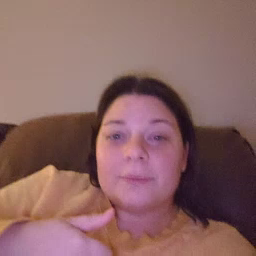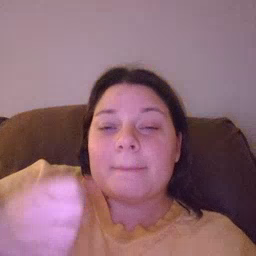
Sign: make